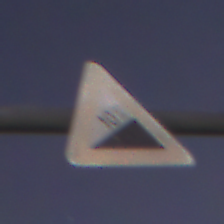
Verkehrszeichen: Steigung10
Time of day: Night
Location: Outdoor (Suburban)
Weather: PartlyCloudy
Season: NotSpecified
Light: Artificial